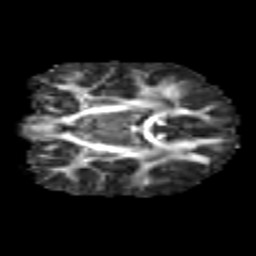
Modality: FA
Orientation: coronal
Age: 7
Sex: male
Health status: healthy